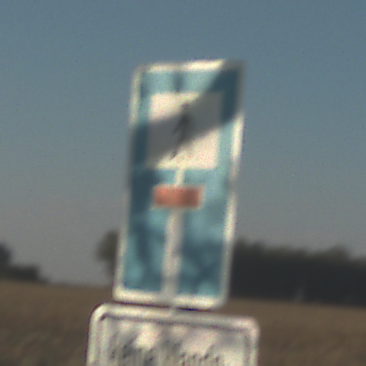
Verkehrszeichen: SackgasseFussgaengerDurchlaessig
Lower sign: HinweisGeaenderteVorfahrtVerkehrsfuehrungVerkehrsregelung3
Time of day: SunriseSunset
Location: Outdoor (Nature)
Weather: Clear
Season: NotSpecified
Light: Natural